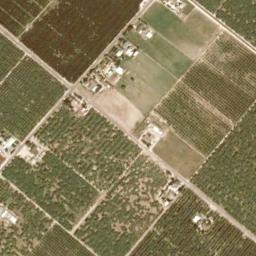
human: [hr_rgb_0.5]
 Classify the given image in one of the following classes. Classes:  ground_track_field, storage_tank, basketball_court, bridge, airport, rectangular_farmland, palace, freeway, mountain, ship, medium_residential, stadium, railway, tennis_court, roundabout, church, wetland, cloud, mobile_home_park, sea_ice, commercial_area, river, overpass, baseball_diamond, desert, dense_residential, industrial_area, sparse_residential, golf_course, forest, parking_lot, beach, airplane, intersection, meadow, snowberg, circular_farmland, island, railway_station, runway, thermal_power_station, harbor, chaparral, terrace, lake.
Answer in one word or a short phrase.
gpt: rectangular_farmland